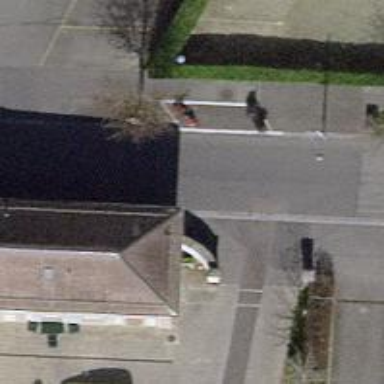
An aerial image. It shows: Post box is visible.